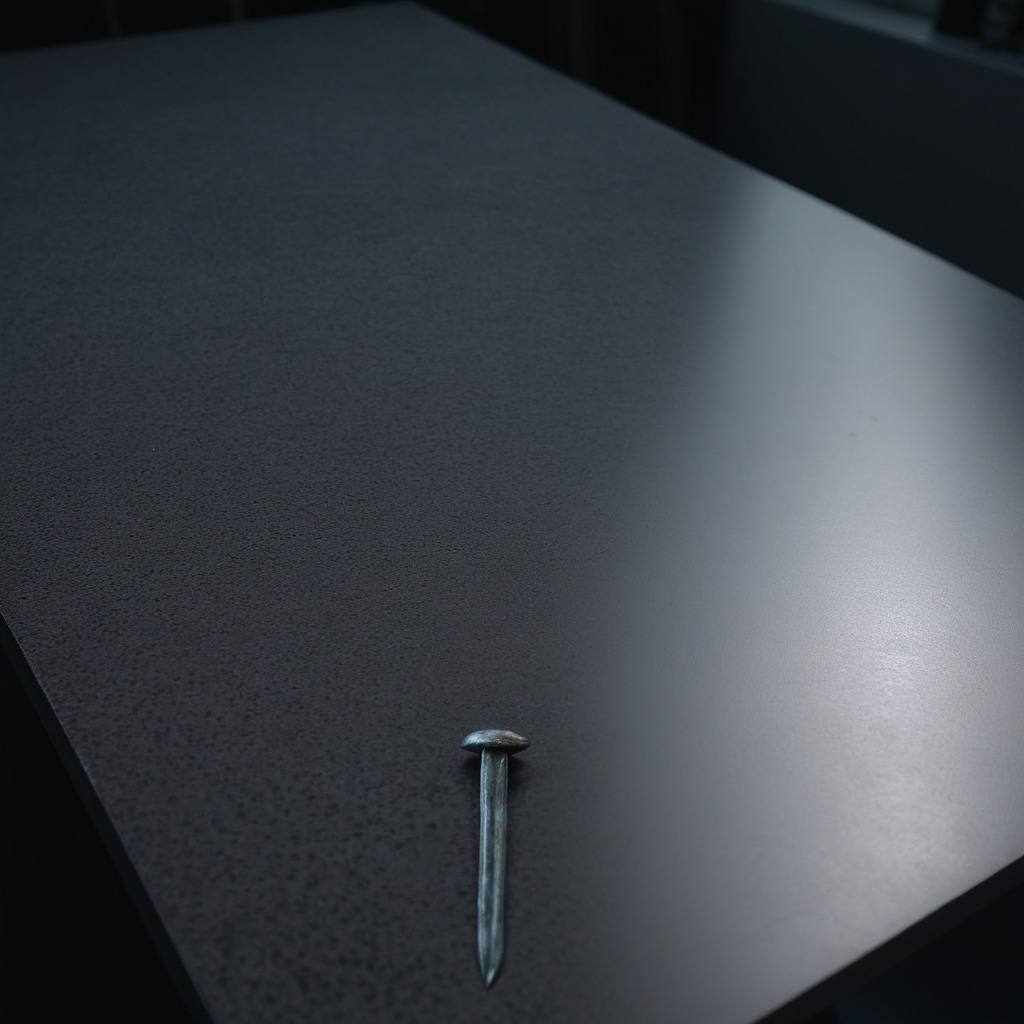
A nail is lying on the granite table in a workshop at night.